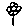
Label: flower